Interaction volume radius: 5 \u00c5
Interaction volume height: 30 \u00c5
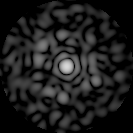
Disorder parameter: 0.8149